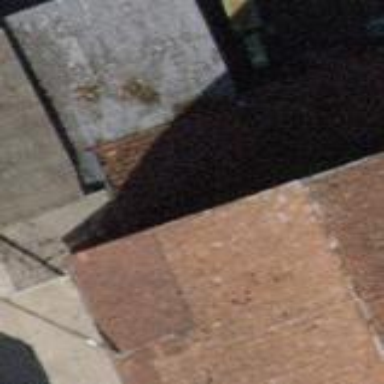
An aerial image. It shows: View of roof of building.